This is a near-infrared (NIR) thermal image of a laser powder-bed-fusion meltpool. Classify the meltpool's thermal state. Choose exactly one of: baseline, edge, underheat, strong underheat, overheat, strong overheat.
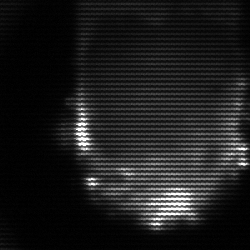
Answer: baseline